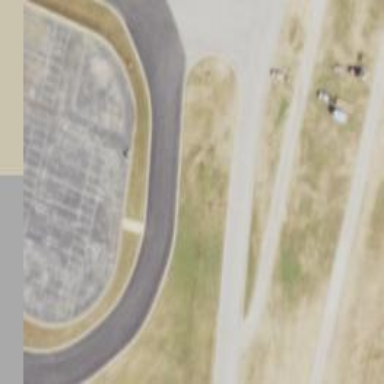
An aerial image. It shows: Motor sport raceway.